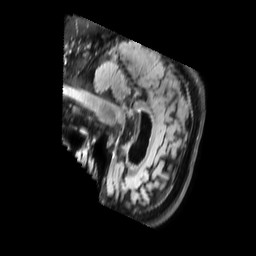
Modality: FLAIR
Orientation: sagittal
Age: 64
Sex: male
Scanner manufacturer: philips
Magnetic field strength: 3 T
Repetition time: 4.8 s
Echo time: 0.34 s